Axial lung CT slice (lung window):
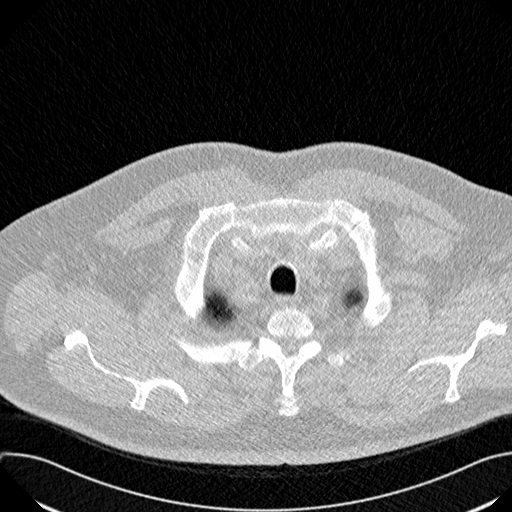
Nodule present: no